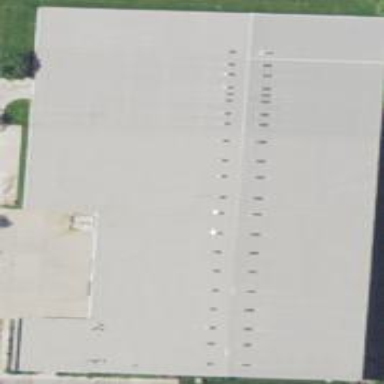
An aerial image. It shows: Warehouse building.